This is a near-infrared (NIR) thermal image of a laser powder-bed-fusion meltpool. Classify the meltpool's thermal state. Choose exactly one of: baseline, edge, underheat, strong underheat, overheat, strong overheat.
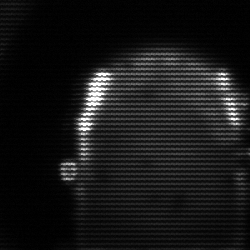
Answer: baseline